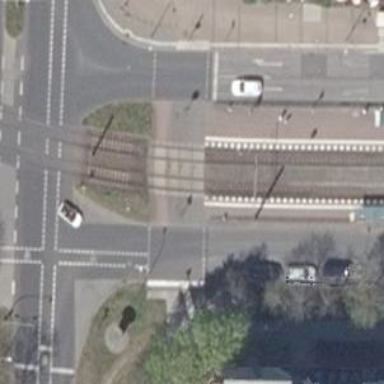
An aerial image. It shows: Platform with shelter serving public transport. This platform is designed for both railway and tram services.